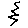
Label: zigzag